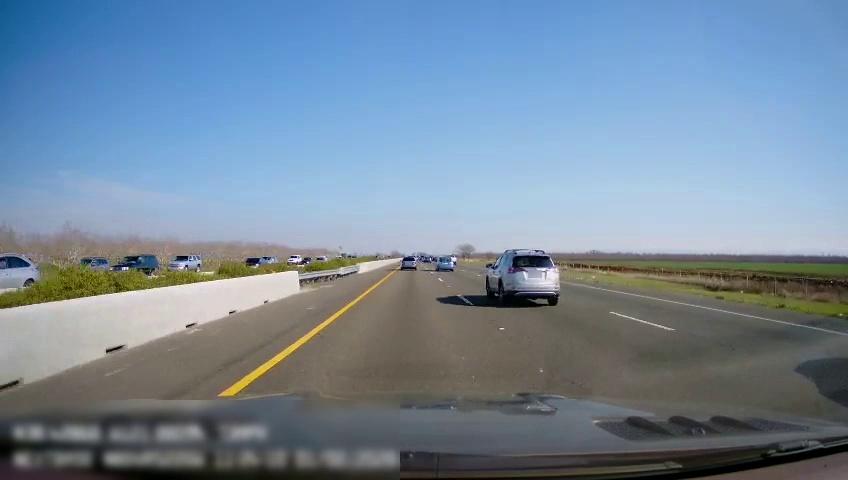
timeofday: Day
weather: Sunny
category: Drivable Space
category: Vehicles | Car
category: Vehicles | Car
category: Vehicles | SUV
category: Vehicles | SUV
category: Vehicles | Van
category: Vehicles | SUV
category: Vehicles | SUV
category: Vehicles | Car
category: Vehicles | SUV
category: Vehicles | SUV
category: Lanes | Current Lane
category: Lanes | Current Lane
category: Lanes | Alternate Lane
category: Lanes | Alternate Lane